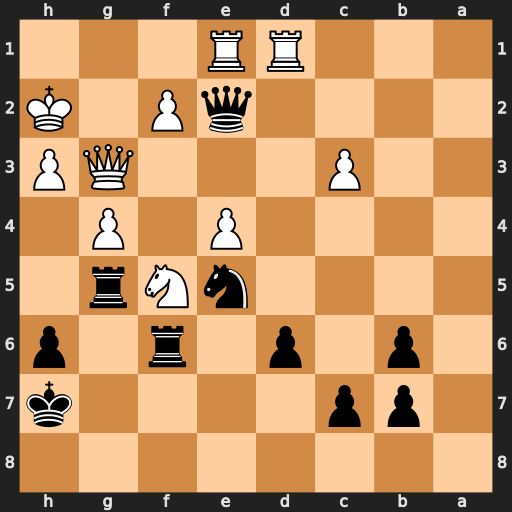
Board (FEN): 8/1pp4k/1p1p1r1p/4nNr1/4P1P1/2P3QP/4qP1K/3RR3
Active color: b
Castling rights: -
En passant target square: -
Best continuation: Nf3+ Kg2 Nxe1+ Rxe1 Qxe1